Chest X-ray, PA view. Patient: 24 years old, sex F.
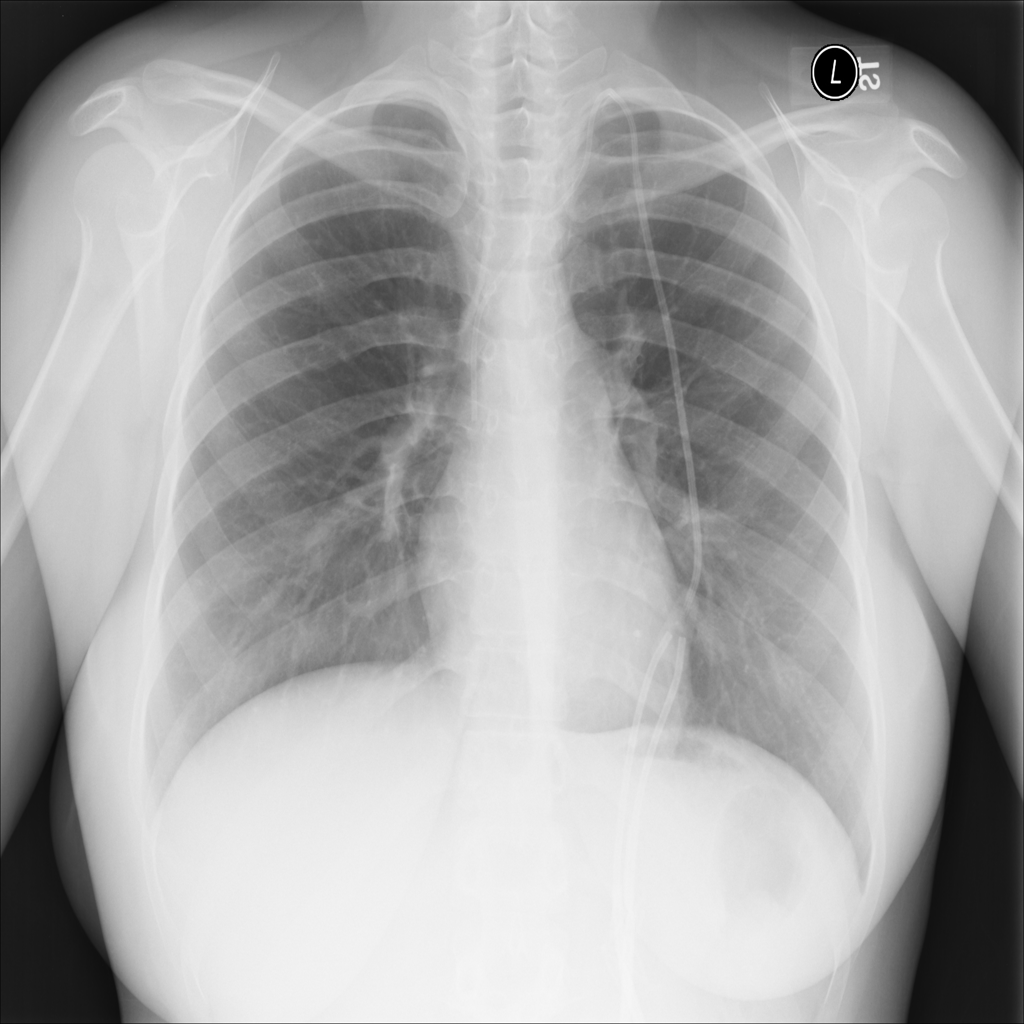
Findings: No Finding